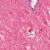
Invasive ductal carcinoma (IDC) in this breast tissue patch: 0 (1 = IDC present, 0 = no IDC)